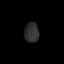
Tissue: prostate
Cell type: T cells
Senescence score: 0.3547
Nuclear area (px): 280
Mean DAPI intensity: 46.029